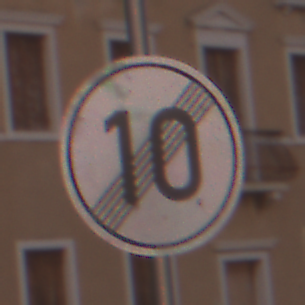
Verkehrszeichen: EndeGeschwindigkeit10
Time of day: SunriseSunset
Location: Outdoor (Urban)
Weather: Clear
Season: NotSpecified
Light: Natural